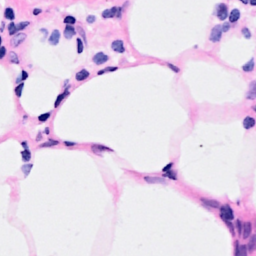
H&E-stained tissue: Breast